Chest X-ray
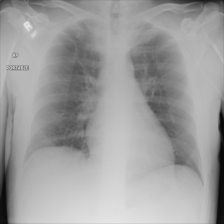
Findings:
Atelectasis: negative
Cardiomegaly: negative
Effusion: negative
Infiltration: negative
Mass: negative
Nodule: negative
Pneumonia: negative
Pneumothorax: negative
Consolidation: negative
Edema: negative
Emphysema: negative
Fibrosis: negative
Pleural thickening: negative
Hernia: negative